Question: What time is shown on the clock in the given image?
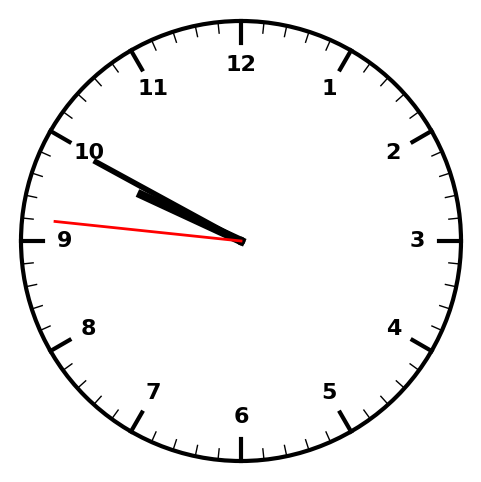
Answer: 09:49:46